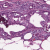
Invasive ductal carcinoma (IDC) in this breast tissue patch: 0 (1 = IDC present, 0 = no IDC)